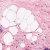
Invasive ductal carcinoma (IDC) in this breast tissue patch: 0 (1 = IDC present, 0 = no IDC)